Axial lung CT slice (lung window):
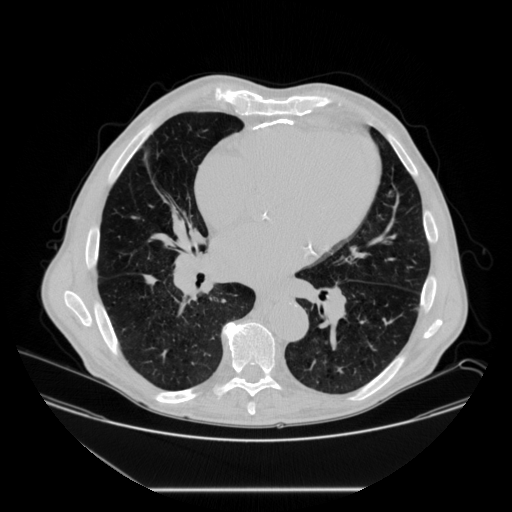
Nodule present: yes
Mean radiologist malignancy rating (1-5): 2.667